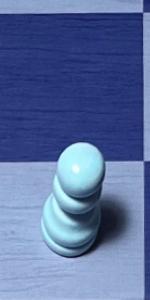
Label: Empty